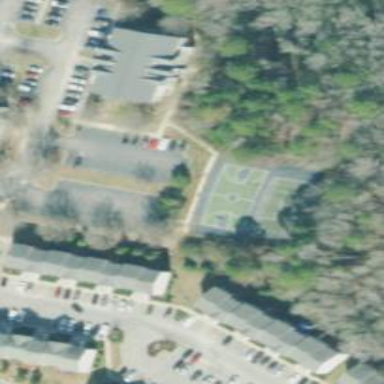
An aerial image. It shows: Basketball court in the leisure land pitch.